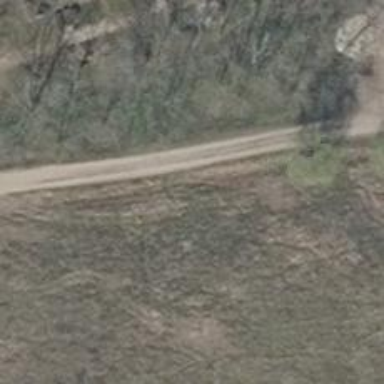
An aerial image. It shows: Dirt track road with grade 5 tracktype.